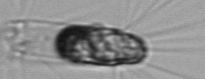
Label: Corethron_hystrix